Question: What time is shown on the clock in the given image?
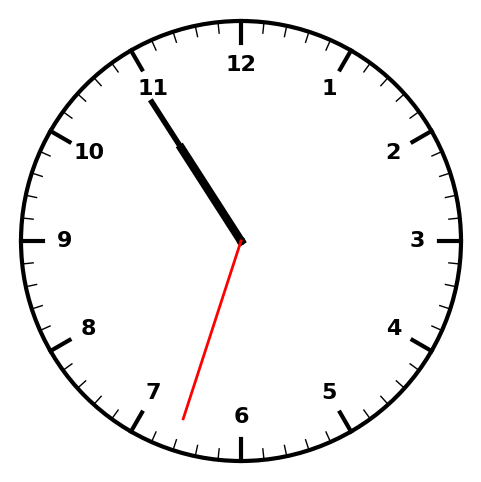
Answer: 10:54:33